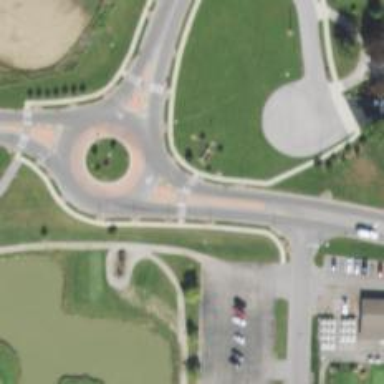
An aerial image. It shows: Crossing on footway.